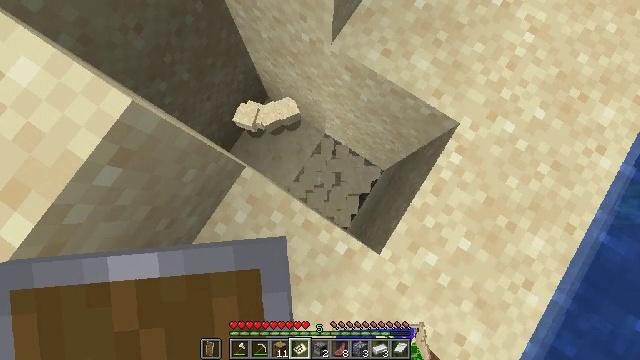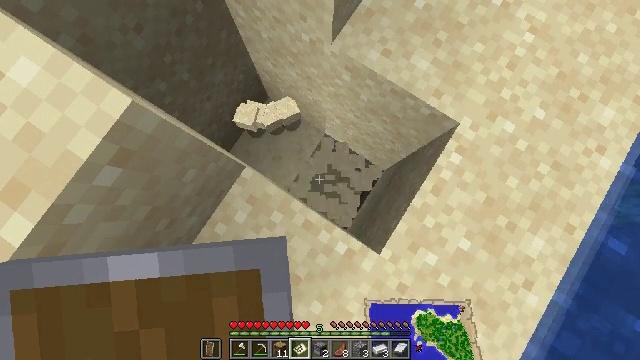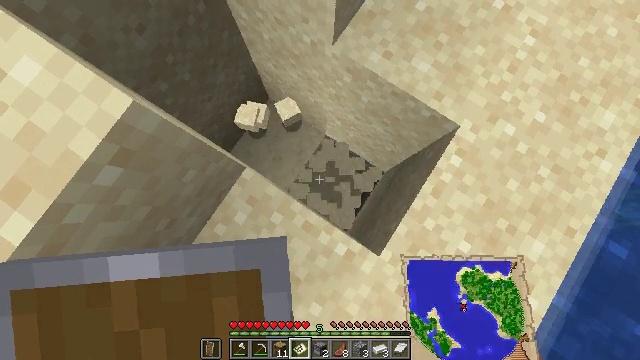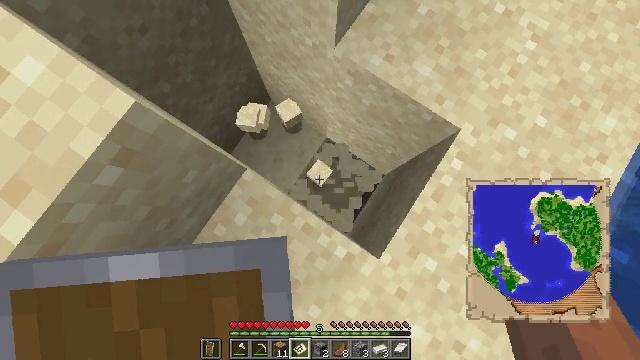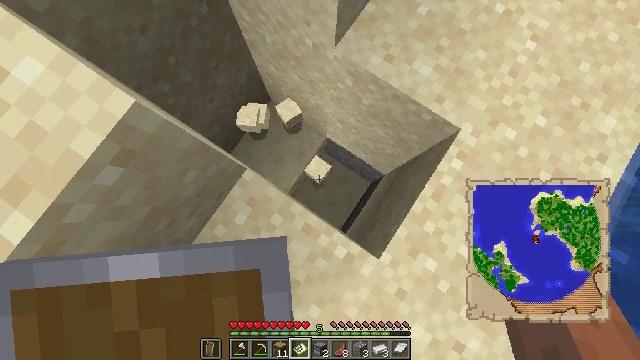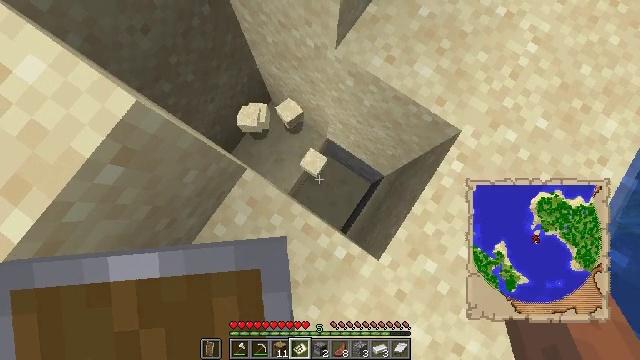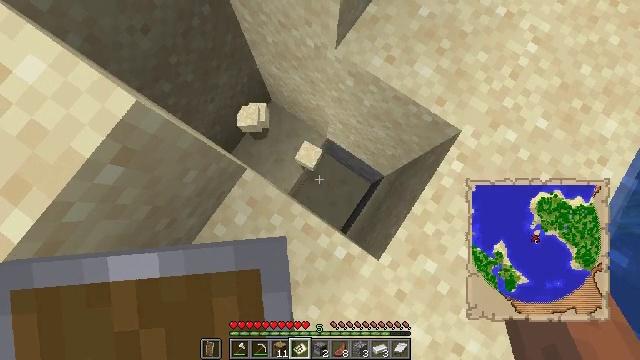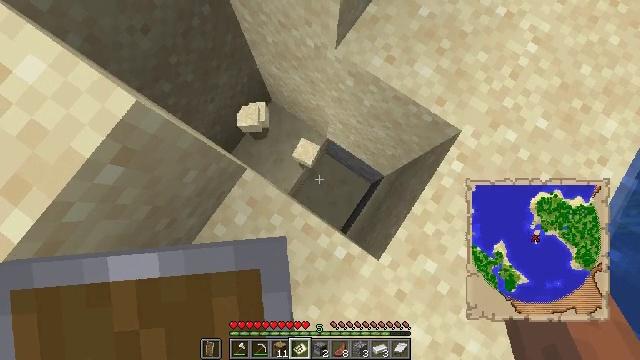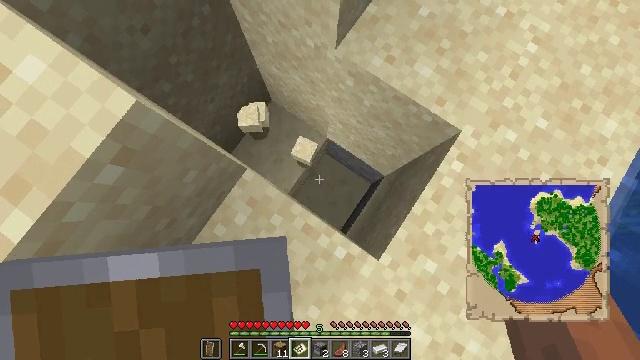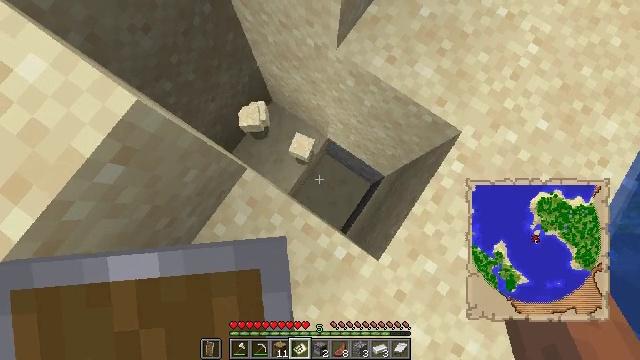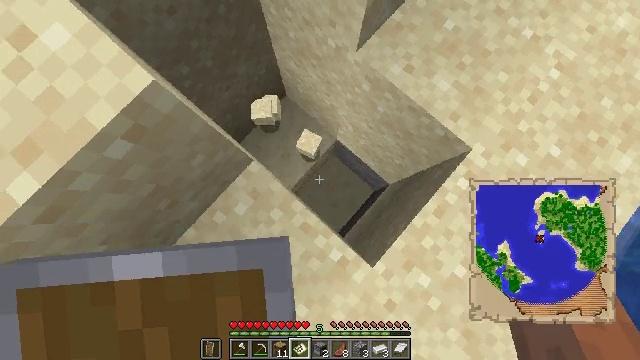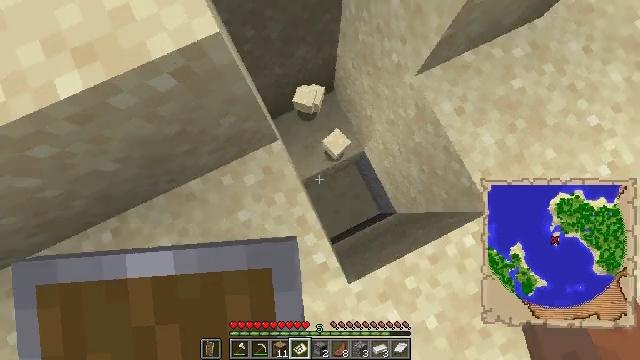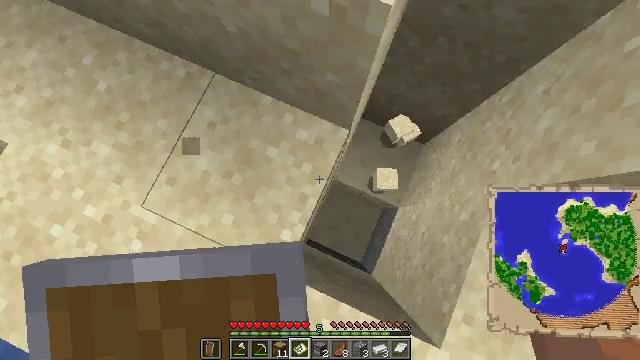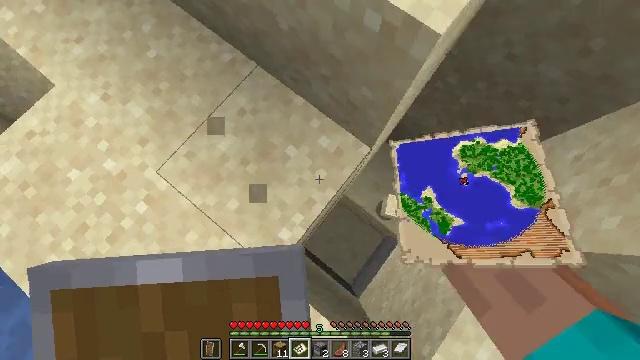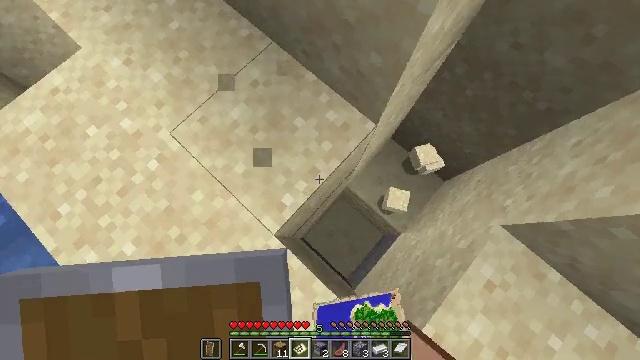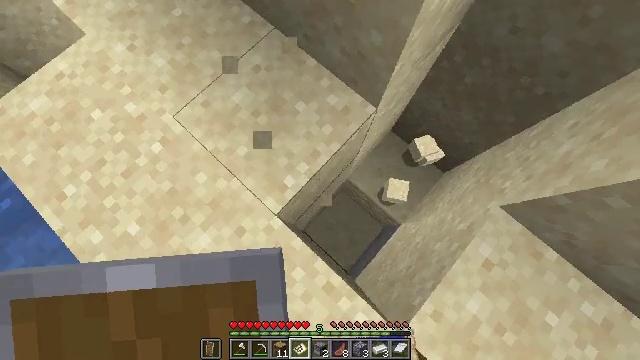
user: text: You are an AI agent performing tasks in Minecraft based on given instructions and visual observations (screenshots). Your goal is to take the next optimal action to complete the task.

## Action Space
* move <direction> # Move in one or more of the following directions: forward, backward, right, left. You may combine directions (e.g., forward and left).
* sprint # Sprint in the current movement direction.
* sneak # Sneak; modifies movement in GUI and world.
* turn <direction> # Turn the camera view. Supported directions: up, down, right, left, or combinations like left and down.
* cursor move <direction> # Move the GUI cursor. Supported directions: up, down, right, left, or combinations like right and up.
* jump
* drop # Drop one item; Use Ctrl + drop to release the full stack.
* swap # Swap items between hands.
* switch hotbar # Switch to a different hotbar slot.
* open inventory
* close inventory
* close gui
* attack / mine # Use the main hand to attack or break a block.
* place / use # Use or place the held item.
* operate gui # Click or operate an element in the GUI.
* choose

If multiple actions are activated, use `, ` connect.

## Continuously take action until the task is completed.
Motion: motion action
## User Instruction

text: Collect sand to make glass.
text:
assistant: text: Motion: attack / mine
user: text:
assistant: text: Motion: attack / mine
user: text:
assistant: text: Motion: attack / mine
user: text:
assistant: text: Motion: attack / mine
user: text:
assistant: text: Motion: attack / mine
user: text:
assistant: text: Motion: attack / mine
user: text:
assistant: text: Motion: attack / mine
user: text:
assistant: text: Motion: attack / mine
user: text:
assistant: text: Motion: attack / mine
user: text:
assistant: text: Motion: turn left, attack / mine
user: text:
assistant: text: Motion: turn left, attack / mine
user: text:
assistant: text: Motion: move back, turn left and up, attack / mine
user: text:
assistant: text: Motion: move back, turn left and up, attack / mine
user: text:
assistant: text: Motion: move back, turn left and up, attack / mine
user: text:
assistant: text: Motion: attack / mine
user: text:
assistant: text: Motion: attack / mine
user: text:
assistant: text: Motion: attack / mine
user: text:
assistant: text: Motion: turn left, attack / mine
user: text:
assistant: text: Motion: attack / mine
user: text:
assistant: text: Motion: attack / mine
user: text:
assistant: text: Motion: turn up, attack / mine
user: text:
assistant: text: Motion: turn up, attack / mine
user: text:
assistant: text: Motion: turn up, attack / mine
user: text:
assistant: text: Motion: turn up, attack / mine
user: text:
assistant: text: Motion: attack / mine
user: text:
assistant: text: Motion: attack / mine
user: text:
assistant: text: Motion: attack / mine
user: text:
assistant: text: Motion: attack / mine
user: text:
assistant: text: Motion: attack / mine
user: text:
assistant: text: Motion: attack / mine